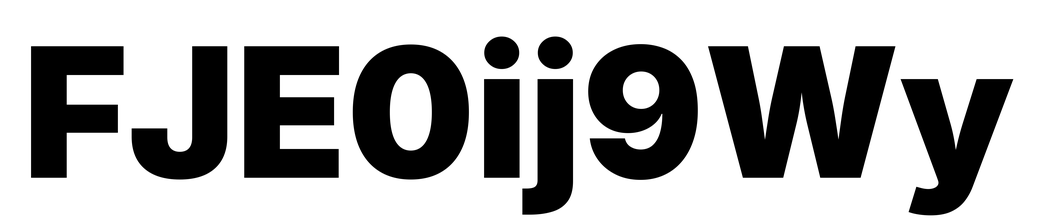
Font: Inter_Black